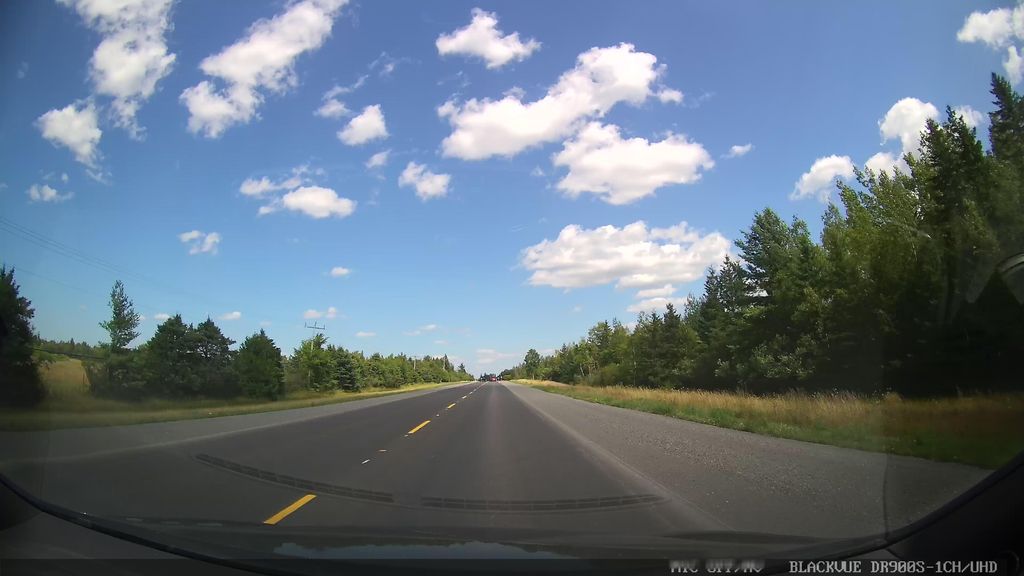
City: ottawa-gatineau